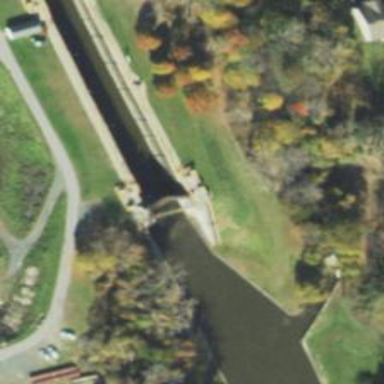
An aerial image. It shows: Canal.